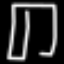
Label: pants